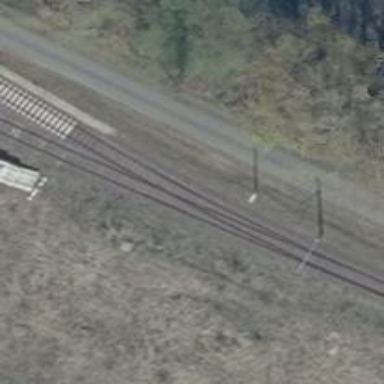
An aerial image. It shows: Railway switch.